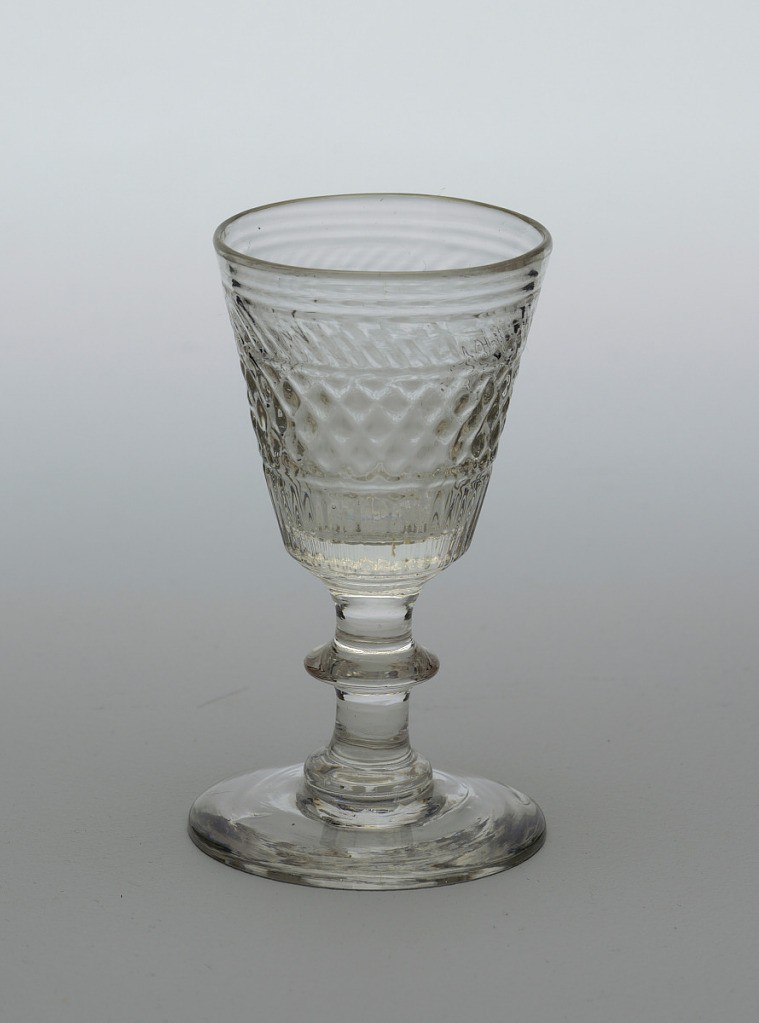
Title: goblet
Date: ca. 1820–30
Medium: glass
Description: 3-part blown molded; straignt flaring sides, tall stem with central knop, wipde flat circular foot, molded pattern of diamonds with blazes above and vertical fluting below; ground pontil mark below.